Interaction volume radius: 5 \u00c5
Interaction volume height: 15 \u00c5
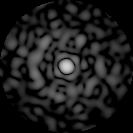
Disorder parameter: 0.8649